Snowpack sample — Snodgrass Mountain, Crested Butte, Colorado (2/4/25, 12:06 PM MST)
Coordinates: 38.923, -106.968
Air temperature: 35 °F
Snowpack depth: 80 cm
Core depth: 60 cm
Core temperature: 32 °F
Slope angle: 14°, slope face: 78°
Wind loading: low
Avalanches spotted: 0
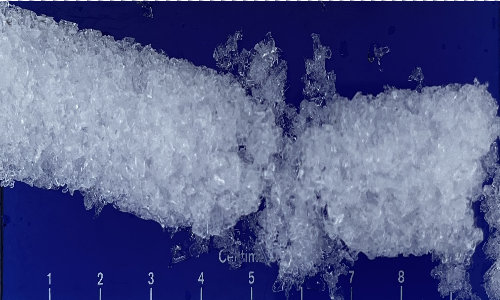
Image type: core
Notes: No avalanches nearby, unusually warm weather for the last month reported by residents, Collected 25 yards from treeline